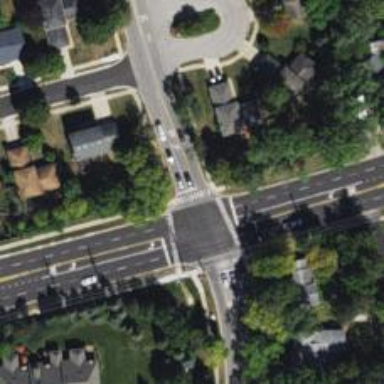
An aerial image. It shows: Crossing road.